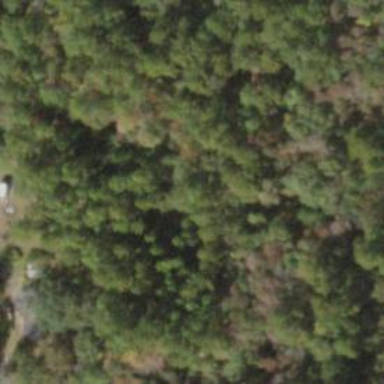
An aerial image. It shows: Mixed woodland with various types of leaves.